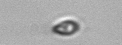
Label: nanoplankton_mix